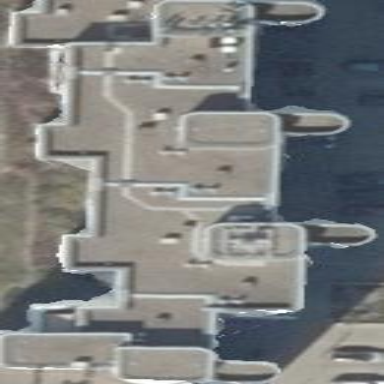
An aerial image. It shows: Apartment building with flat roof.